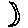
Label: moon